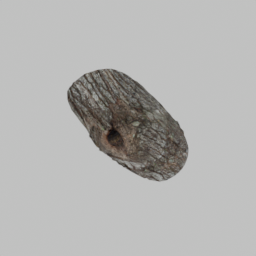
Label: nature